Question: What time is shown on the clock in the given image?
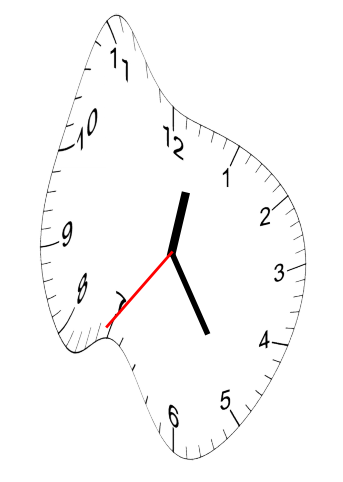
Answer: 12:24:36